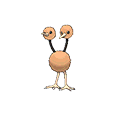
Pok\u00e9mon: doduo